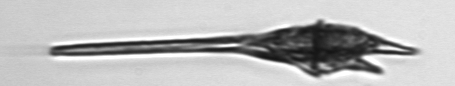
Label: Tripos_lineatus